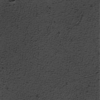
Label: not_dusty